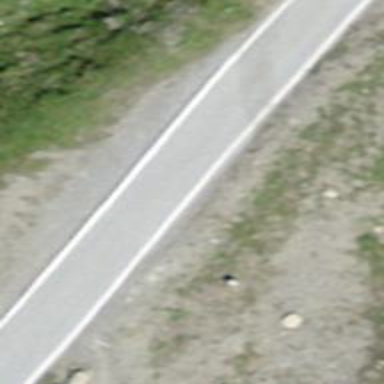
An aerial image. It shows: Tertiary road with asphalt surface.